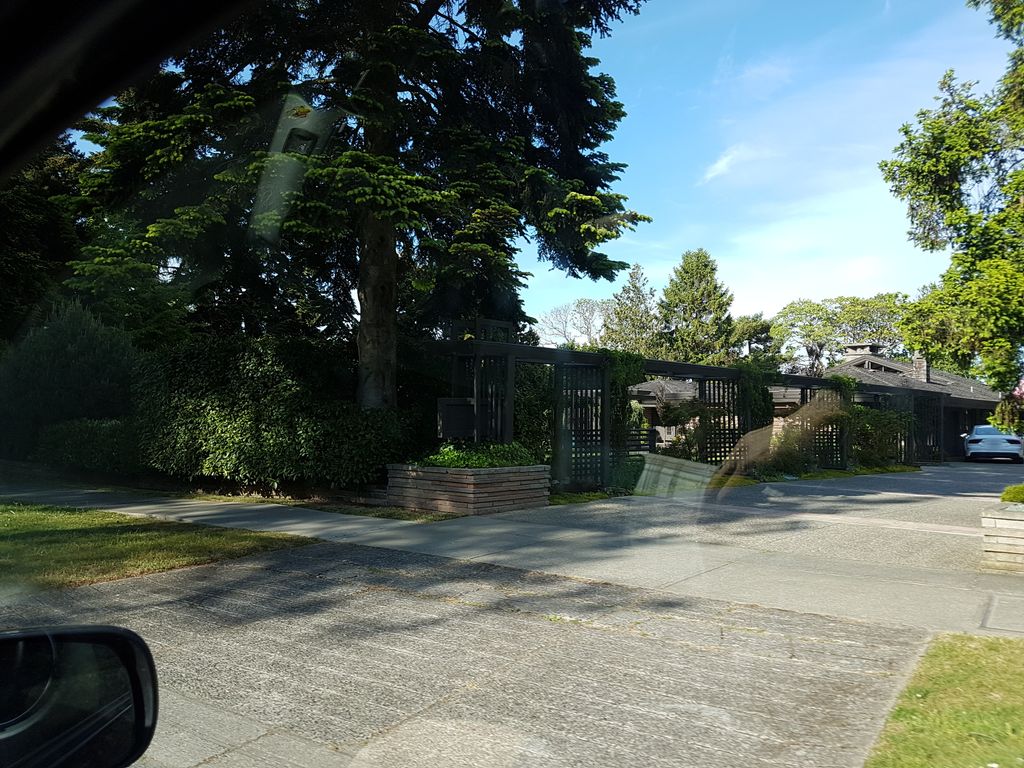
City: victoria